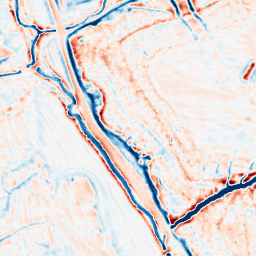
Category: edge_preserving
Decomposition family: bilateral
Decomposition parameters: d: 15
sigma_color: 150
sigma_space: 100
Upsampling method: bilinear
Upsampling parameters: scale: 4
Upsampling scale: 4